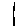
Label: line